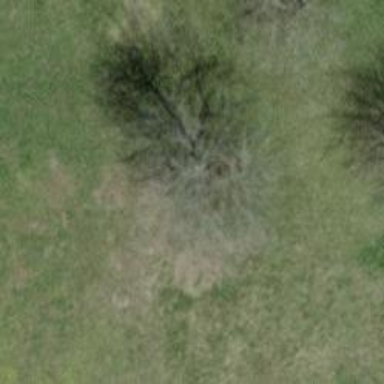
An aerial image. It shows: Single tag "natural: tree."